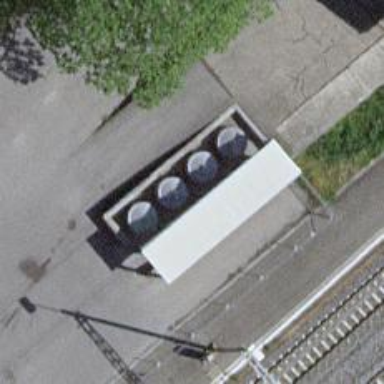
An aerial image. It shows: Recycling container for recycling.